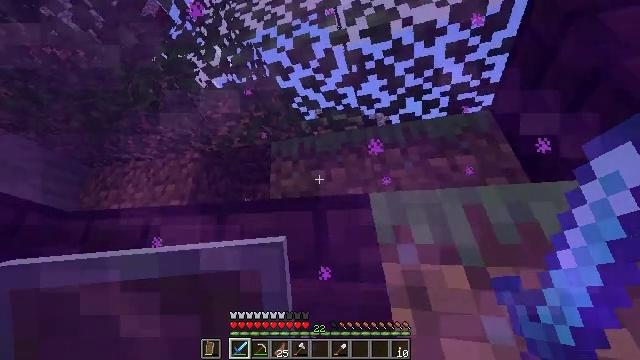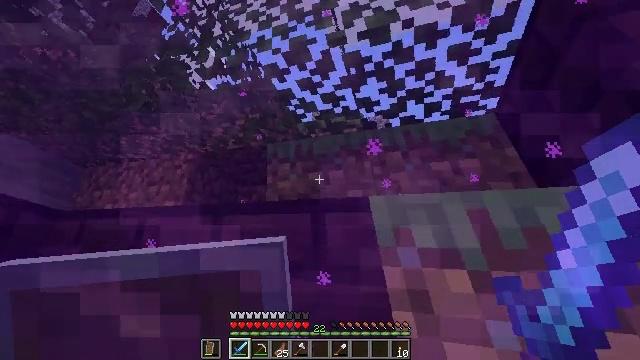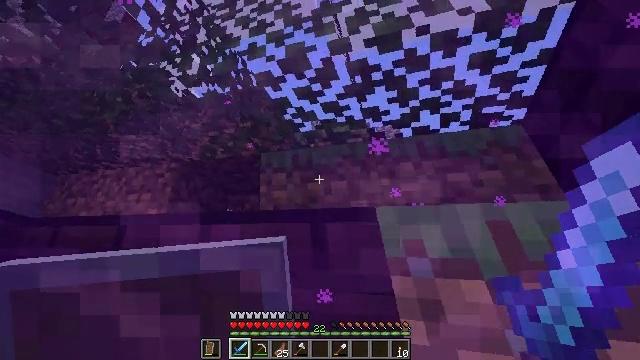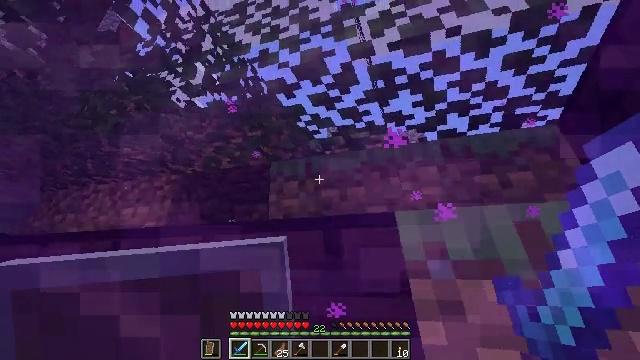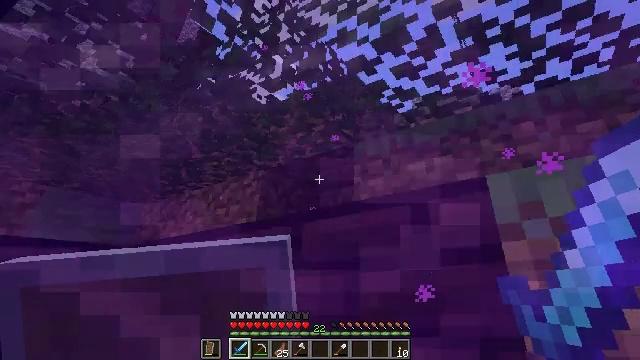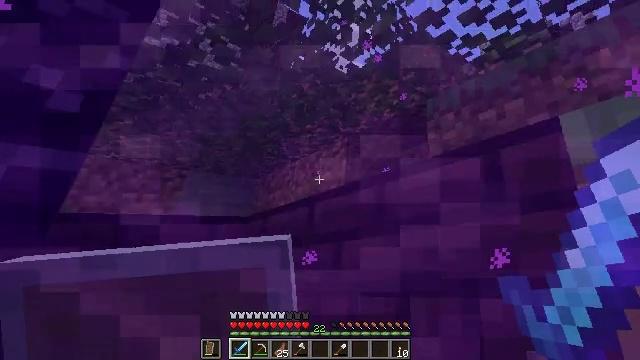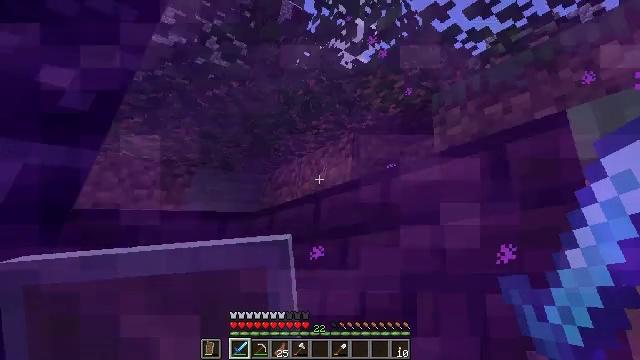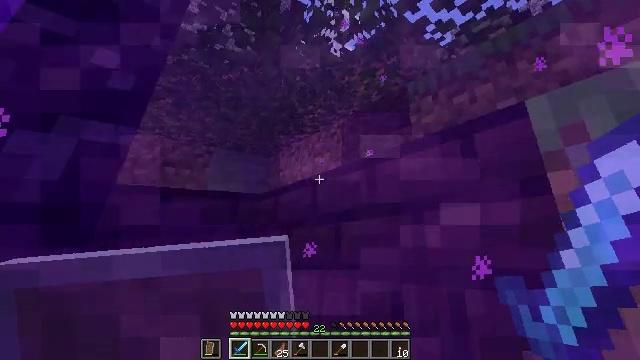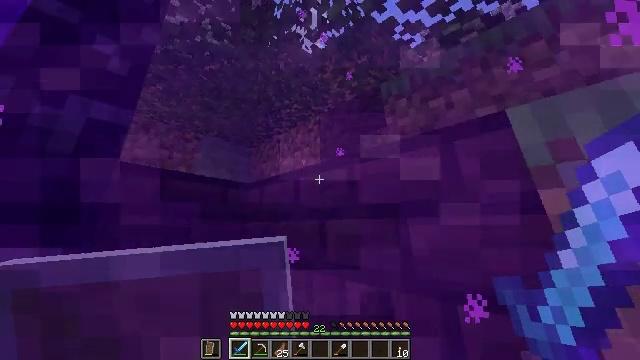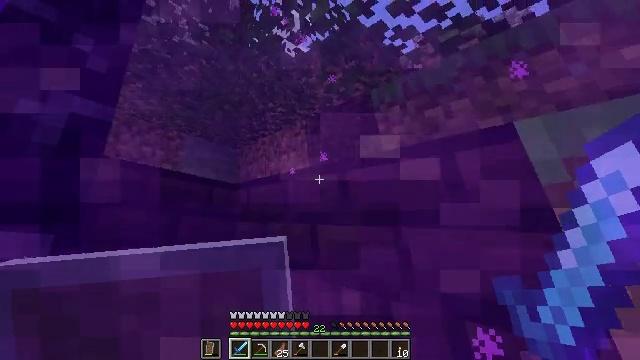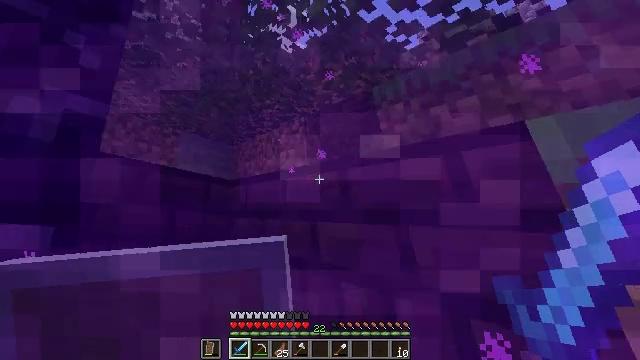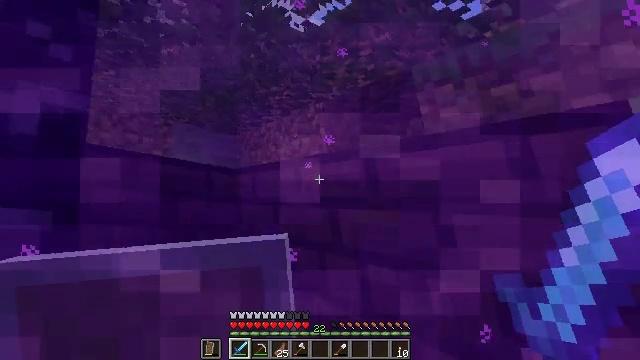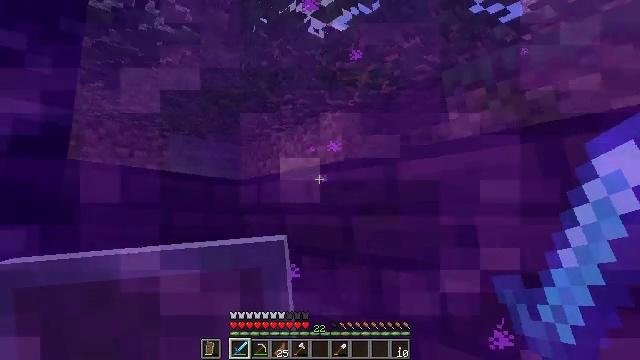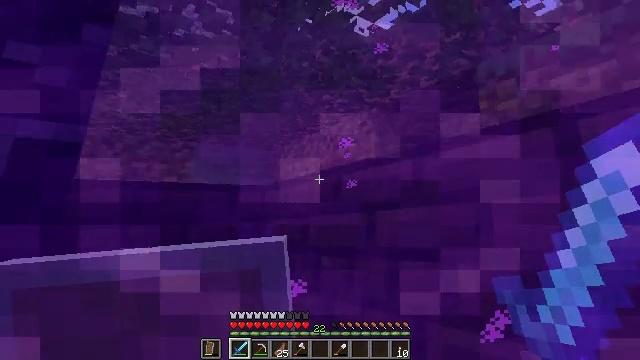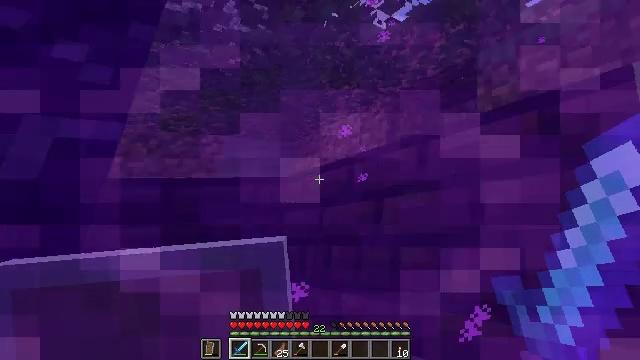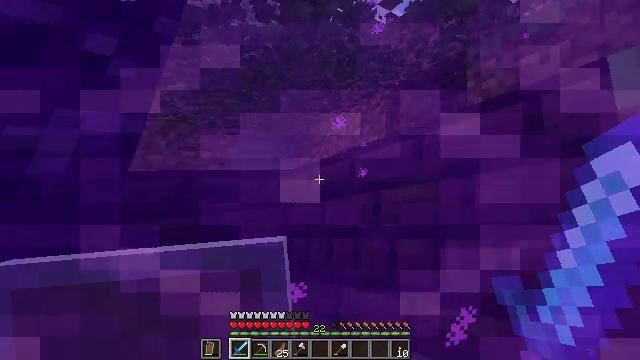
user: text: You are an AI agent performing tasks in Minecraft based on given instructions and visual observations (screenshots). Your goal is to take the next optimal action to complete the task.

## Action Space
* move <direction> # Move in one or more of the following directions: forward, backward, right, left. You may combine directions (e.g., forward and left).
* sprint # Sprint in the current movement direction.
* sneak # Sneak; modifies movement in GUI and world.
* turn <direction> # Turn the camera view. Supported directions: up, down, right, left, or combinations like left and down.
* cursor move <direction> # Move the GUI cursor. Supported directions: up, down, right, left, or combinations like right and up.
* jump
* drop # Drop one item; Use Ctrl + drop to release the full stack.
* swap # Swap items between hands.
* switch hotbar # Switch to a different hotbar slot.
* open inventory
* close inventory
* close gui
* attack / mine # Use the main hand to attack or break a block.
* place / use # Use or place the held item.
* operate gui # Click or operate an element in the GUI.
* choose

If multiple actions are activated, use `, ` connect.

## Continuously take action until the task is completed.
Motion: motion action
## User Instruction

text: Gather the nether wart block from a crimson forest.
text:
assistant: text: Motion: no_op
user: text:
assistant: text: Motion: no_op
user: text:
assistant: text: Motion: turn left
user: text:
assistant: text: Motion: turn left and down
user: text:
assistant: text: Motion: turn left and down
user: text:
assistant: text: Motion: turn left
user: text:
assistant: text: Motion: no_op
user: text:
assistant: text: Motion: no_op
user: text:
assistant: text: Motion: no_op
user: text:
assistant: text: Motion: turn down
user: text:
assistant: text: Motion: turn left and down
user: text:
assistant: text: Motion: no_op
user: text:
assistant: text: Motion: no_op
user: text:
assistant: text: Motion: no_op
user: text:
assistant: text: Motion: no_op
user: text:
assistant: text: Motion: no_op
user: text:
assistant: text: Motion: no_op
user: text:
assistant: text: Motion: turn up
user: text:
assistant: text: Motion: no_op
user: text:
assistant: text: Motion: no_op
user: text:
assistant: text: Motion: no_op
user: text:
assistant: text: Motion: no_op
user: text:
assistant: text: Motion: turn right and down
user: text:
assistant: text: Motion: no_op
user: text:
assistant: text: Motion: turn up
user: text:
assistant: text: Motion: no_op
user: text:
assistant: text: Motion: turn down
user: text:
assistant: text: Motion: turn right
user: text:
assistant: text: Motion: no_op
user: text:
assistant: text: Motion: turn down